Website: home-depot
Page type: store-pickup
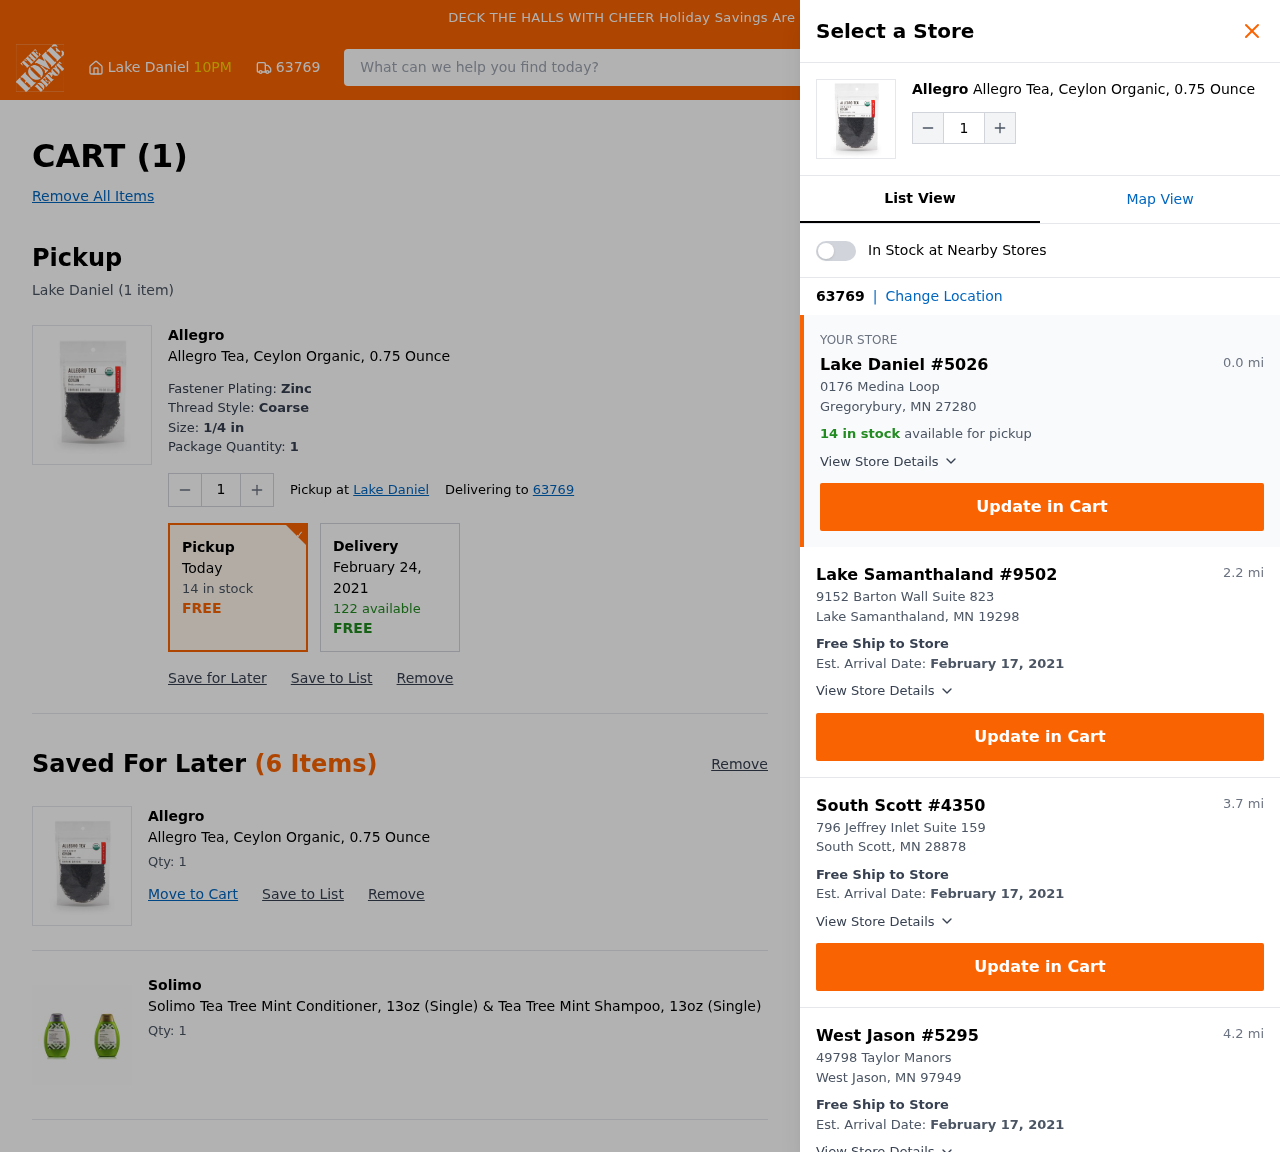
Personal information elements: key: PII_CITY
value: Lake Daniel
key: PII_LOCATION1_CITY_STATE_ZIP
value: Gregorybury, MN 27280
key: PII_LOCATION1_STREET
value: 0176 Medina Loop
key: PII_LOCATION2_CITY
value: Lake Samanthaland
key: PII_LOCATION2_CITY_STATE_ZIP
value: Lake Samanthaland, MN 19298
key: PII_LOCATION2_STREET
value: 9152 Barton Wall Suite 823
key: PII_LOCATION3_CITY
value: South Scott
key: PII_LOCATION3_CITY_STATE_ZIP
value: South Scott, MN 28878
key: PII_LOCATION3_STREET
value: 796 Jeffrey Inlet Suite 159
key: PII_LOCATION4_CITY
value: West Jason
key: PII_LOCATION4_CITY_STATE_ZIP
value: West Jason, MN 97949
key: PII_LOCATION4_STREET
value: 49798 Taylor Manors
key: PII_POSTCODE
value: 63769
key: PII_POSTCODE_FULL
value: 63769
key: PII_POSTCODE_NUMERIC
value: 63769
Product elements: key: PRODUCT1_BRAND
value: Allegro
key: PRODUCT1_NAME
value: Allegro Tea, Ceylon Organic, 0.75 Ounce
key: PRODUCT2_BRAND
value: Solimo
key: PRODUCT2_NAME
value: Solimo Tea Tree Mint Conditioner, 13oz (Single) & Tea Tree Mint Shampoo, 13oz (Single)
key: PRODUCT1_BRAND2
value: Allegro
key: PRODUCT1_NAME2
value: Allegro Tea, Ceylon Organic, 0.75 Ounce
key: PRODUCT1_BRAND3
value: Allegro
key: PRODUCT1_NAME3
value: Allegro Tea, Ceylon Organic, 0.75 Ounce
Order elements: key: ORDER_NUM_ITEMS
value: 1
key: ORDER_NUM_ITEMS2
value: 1
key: ORDER_ITEM_QTY
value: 1
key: ORDER_DATE
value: Today
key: ORDER_DELIVERY_DATE
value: February 24, 2021
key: ORDER_SHIPPING_DATE
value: February 17, 2021
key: ORDER_SHIPPING_DATE2
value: February 17, 2021
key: ORDER_SHIPPING_DATE3
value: February 17, 2021
Search elements: key: HEADER_SEARCH
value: What can we help you find today?
Other elements: key: SAVED_ITEM1_QTY
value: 1
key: SAVED_ITEM2_QTY
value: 1